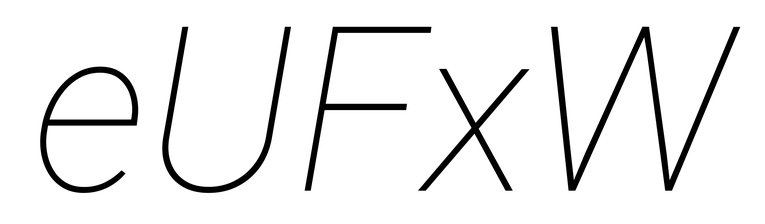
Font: Roboto-Italic_Thin_Italic